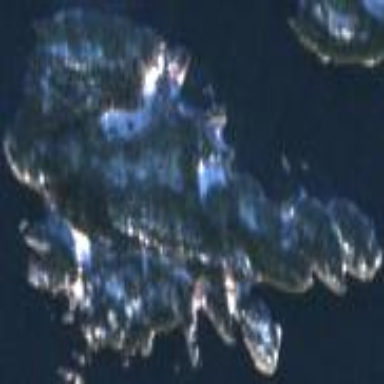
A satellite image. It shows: Island with natural coastline.